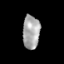
Tissue: skin
Cell type: Epithelial cells
Senescence score: 0.2496
Nuclear area (px): 560
Mean DAPI intensity: 168.711